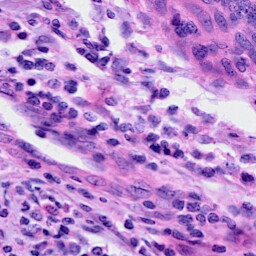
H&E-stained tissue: Cervix